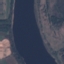
Label: River